Field crop: tomato
Growth stage: 1
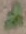
Species: solanum